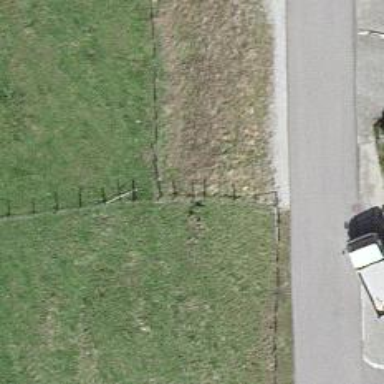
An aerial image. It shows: Hedge acting as barrier.